Interaction volume radius: 10 \u00c5
Interaction volume height: 15 \u00c5
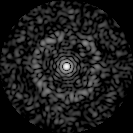
Disorder parameter: 0.8307